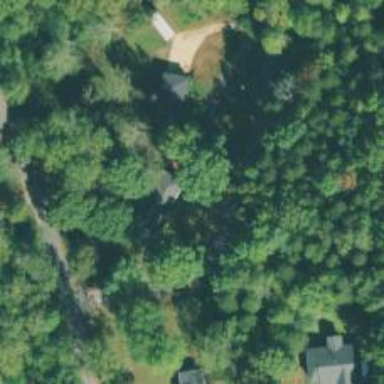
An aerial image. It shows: Driveway.